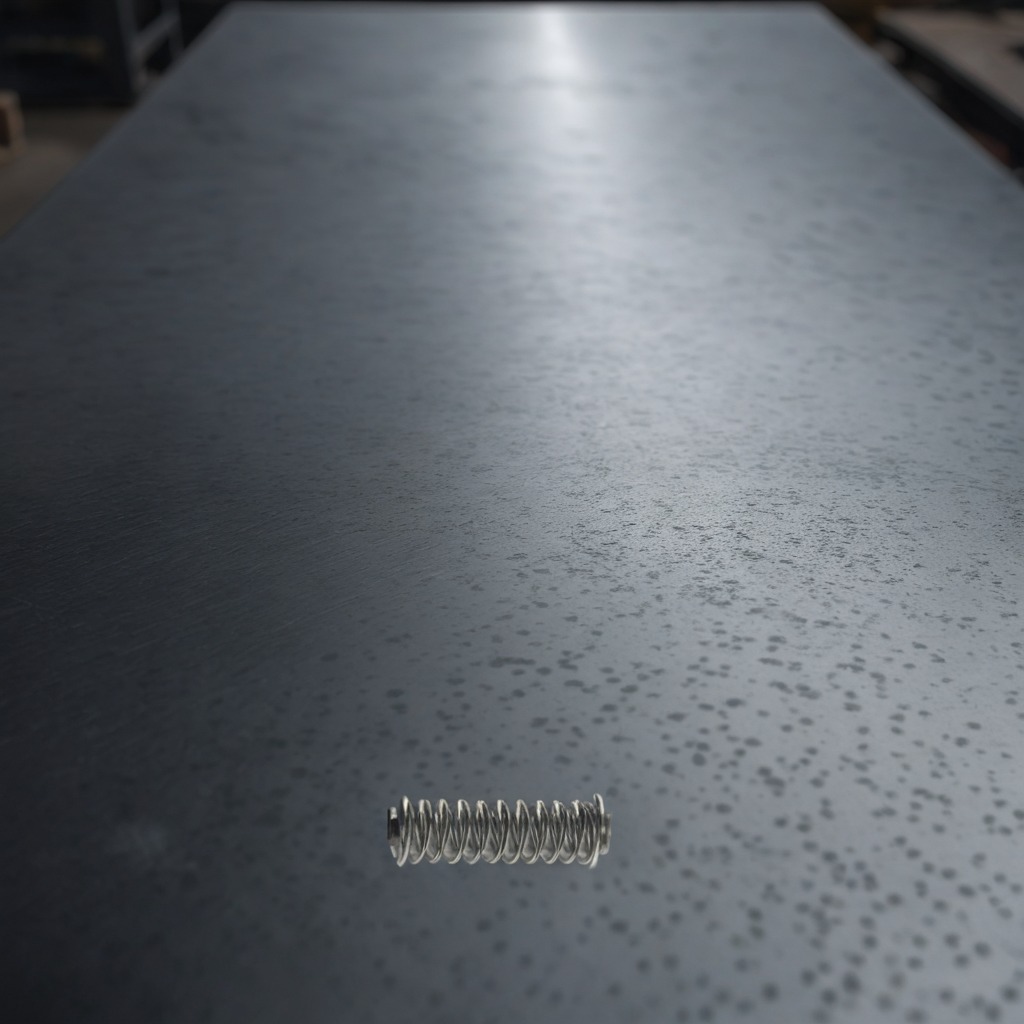
A coiled metal spring is lying on a cold steel table in a mining workshop.